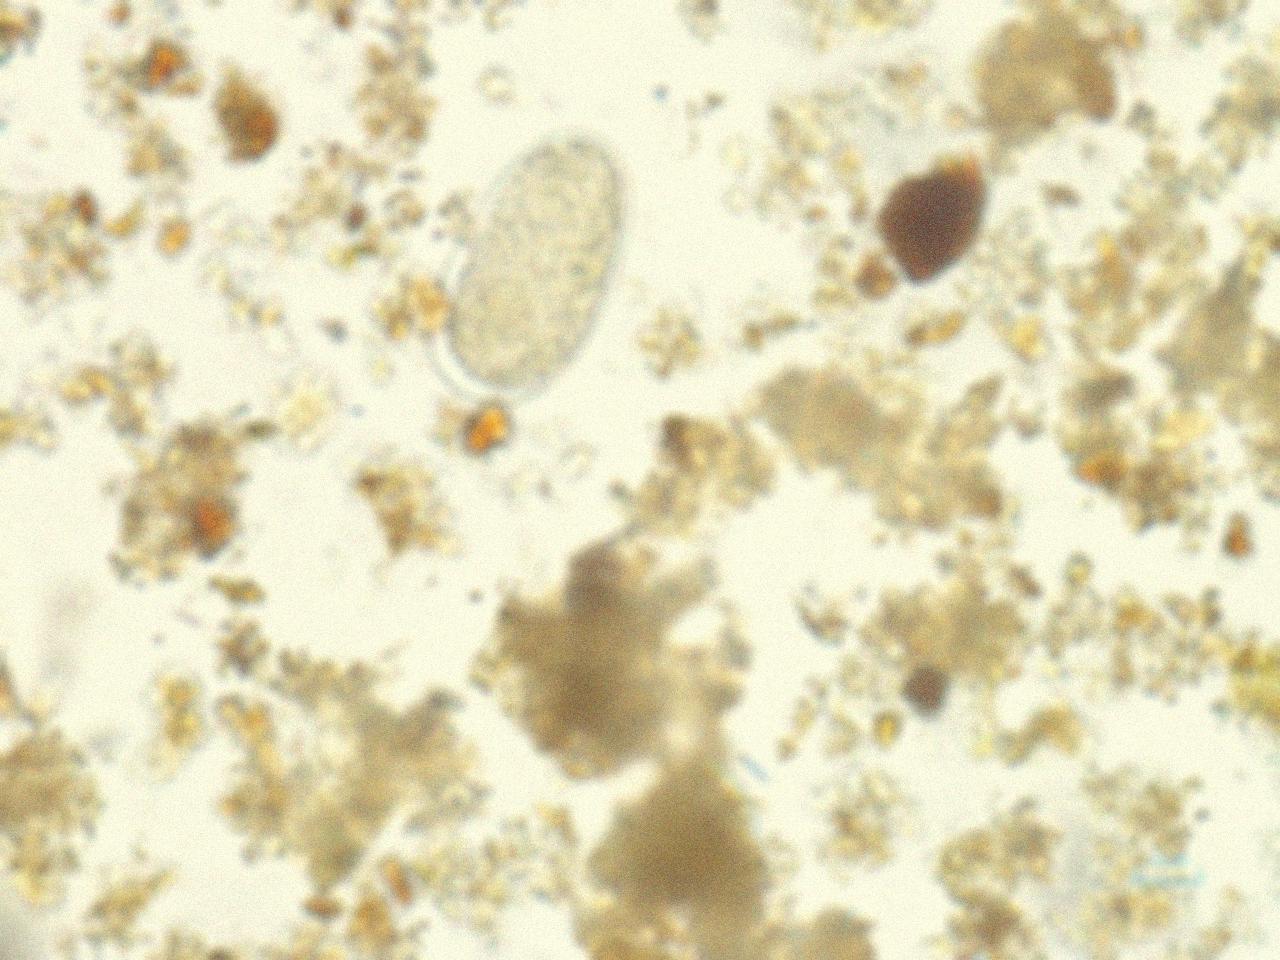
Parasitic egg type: Hookworm egg